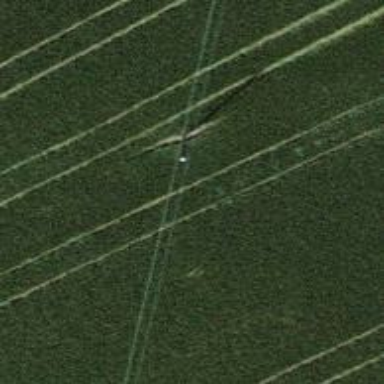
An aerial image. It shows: Minor power line with three cables.